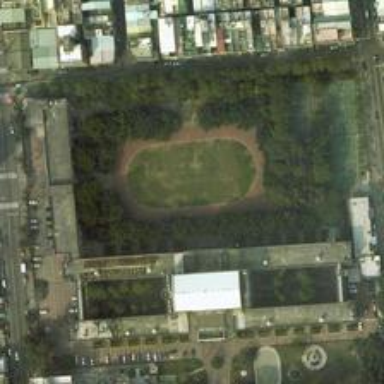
In this rectangular area, a football field surrounded by lush plants and several basketball fields can be seen .